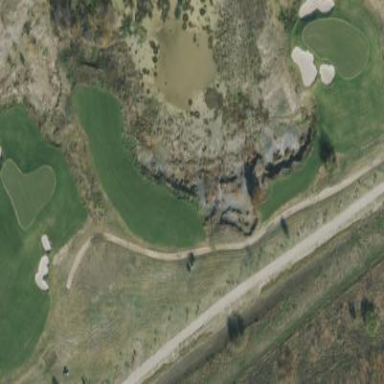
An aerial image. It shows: Golf tee.